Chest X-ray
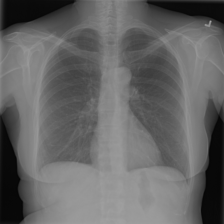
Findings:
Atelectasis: negative
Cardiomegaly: negative
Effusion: negative
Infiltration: negative
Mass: negative
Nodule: negative
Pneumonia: negative
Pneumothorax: negative
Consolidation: negative
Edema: negative
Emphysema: negative
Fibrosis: negative
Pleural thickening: negative
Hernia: negative